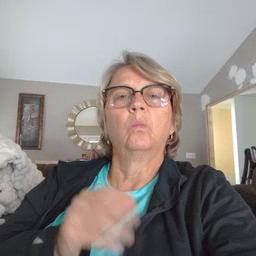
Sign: now